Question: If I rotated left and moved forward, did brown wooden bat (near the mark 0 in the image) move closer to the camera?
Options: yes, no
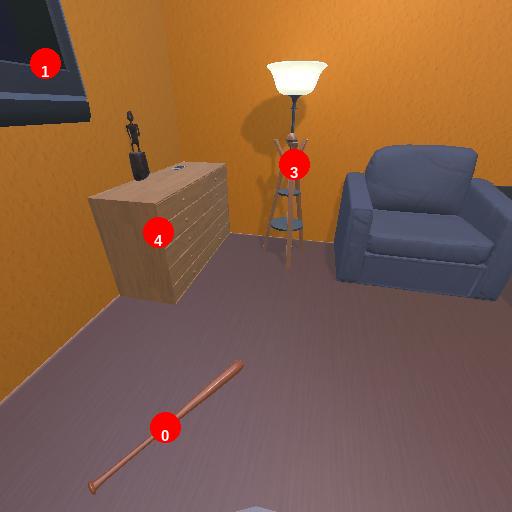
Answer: yes